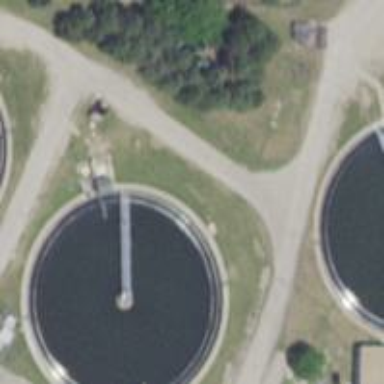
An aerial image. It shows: Body of wastewater.